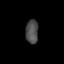
Tissue: lung
Cell type: Epithelial cells
Senescence score: 0.2244
Nuclear area (px): 295
Mean DAPI intensity: 76.441